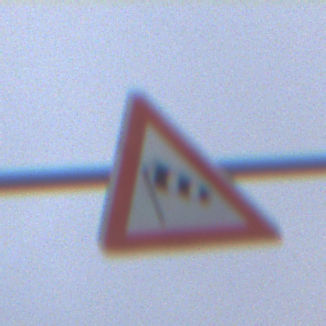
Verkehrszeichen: SeitenwindVonLinks
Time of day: SunriseSunset
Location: Outdoor (Beach)
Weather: Overcast
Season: NotSpecified
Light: Natural